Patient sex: M
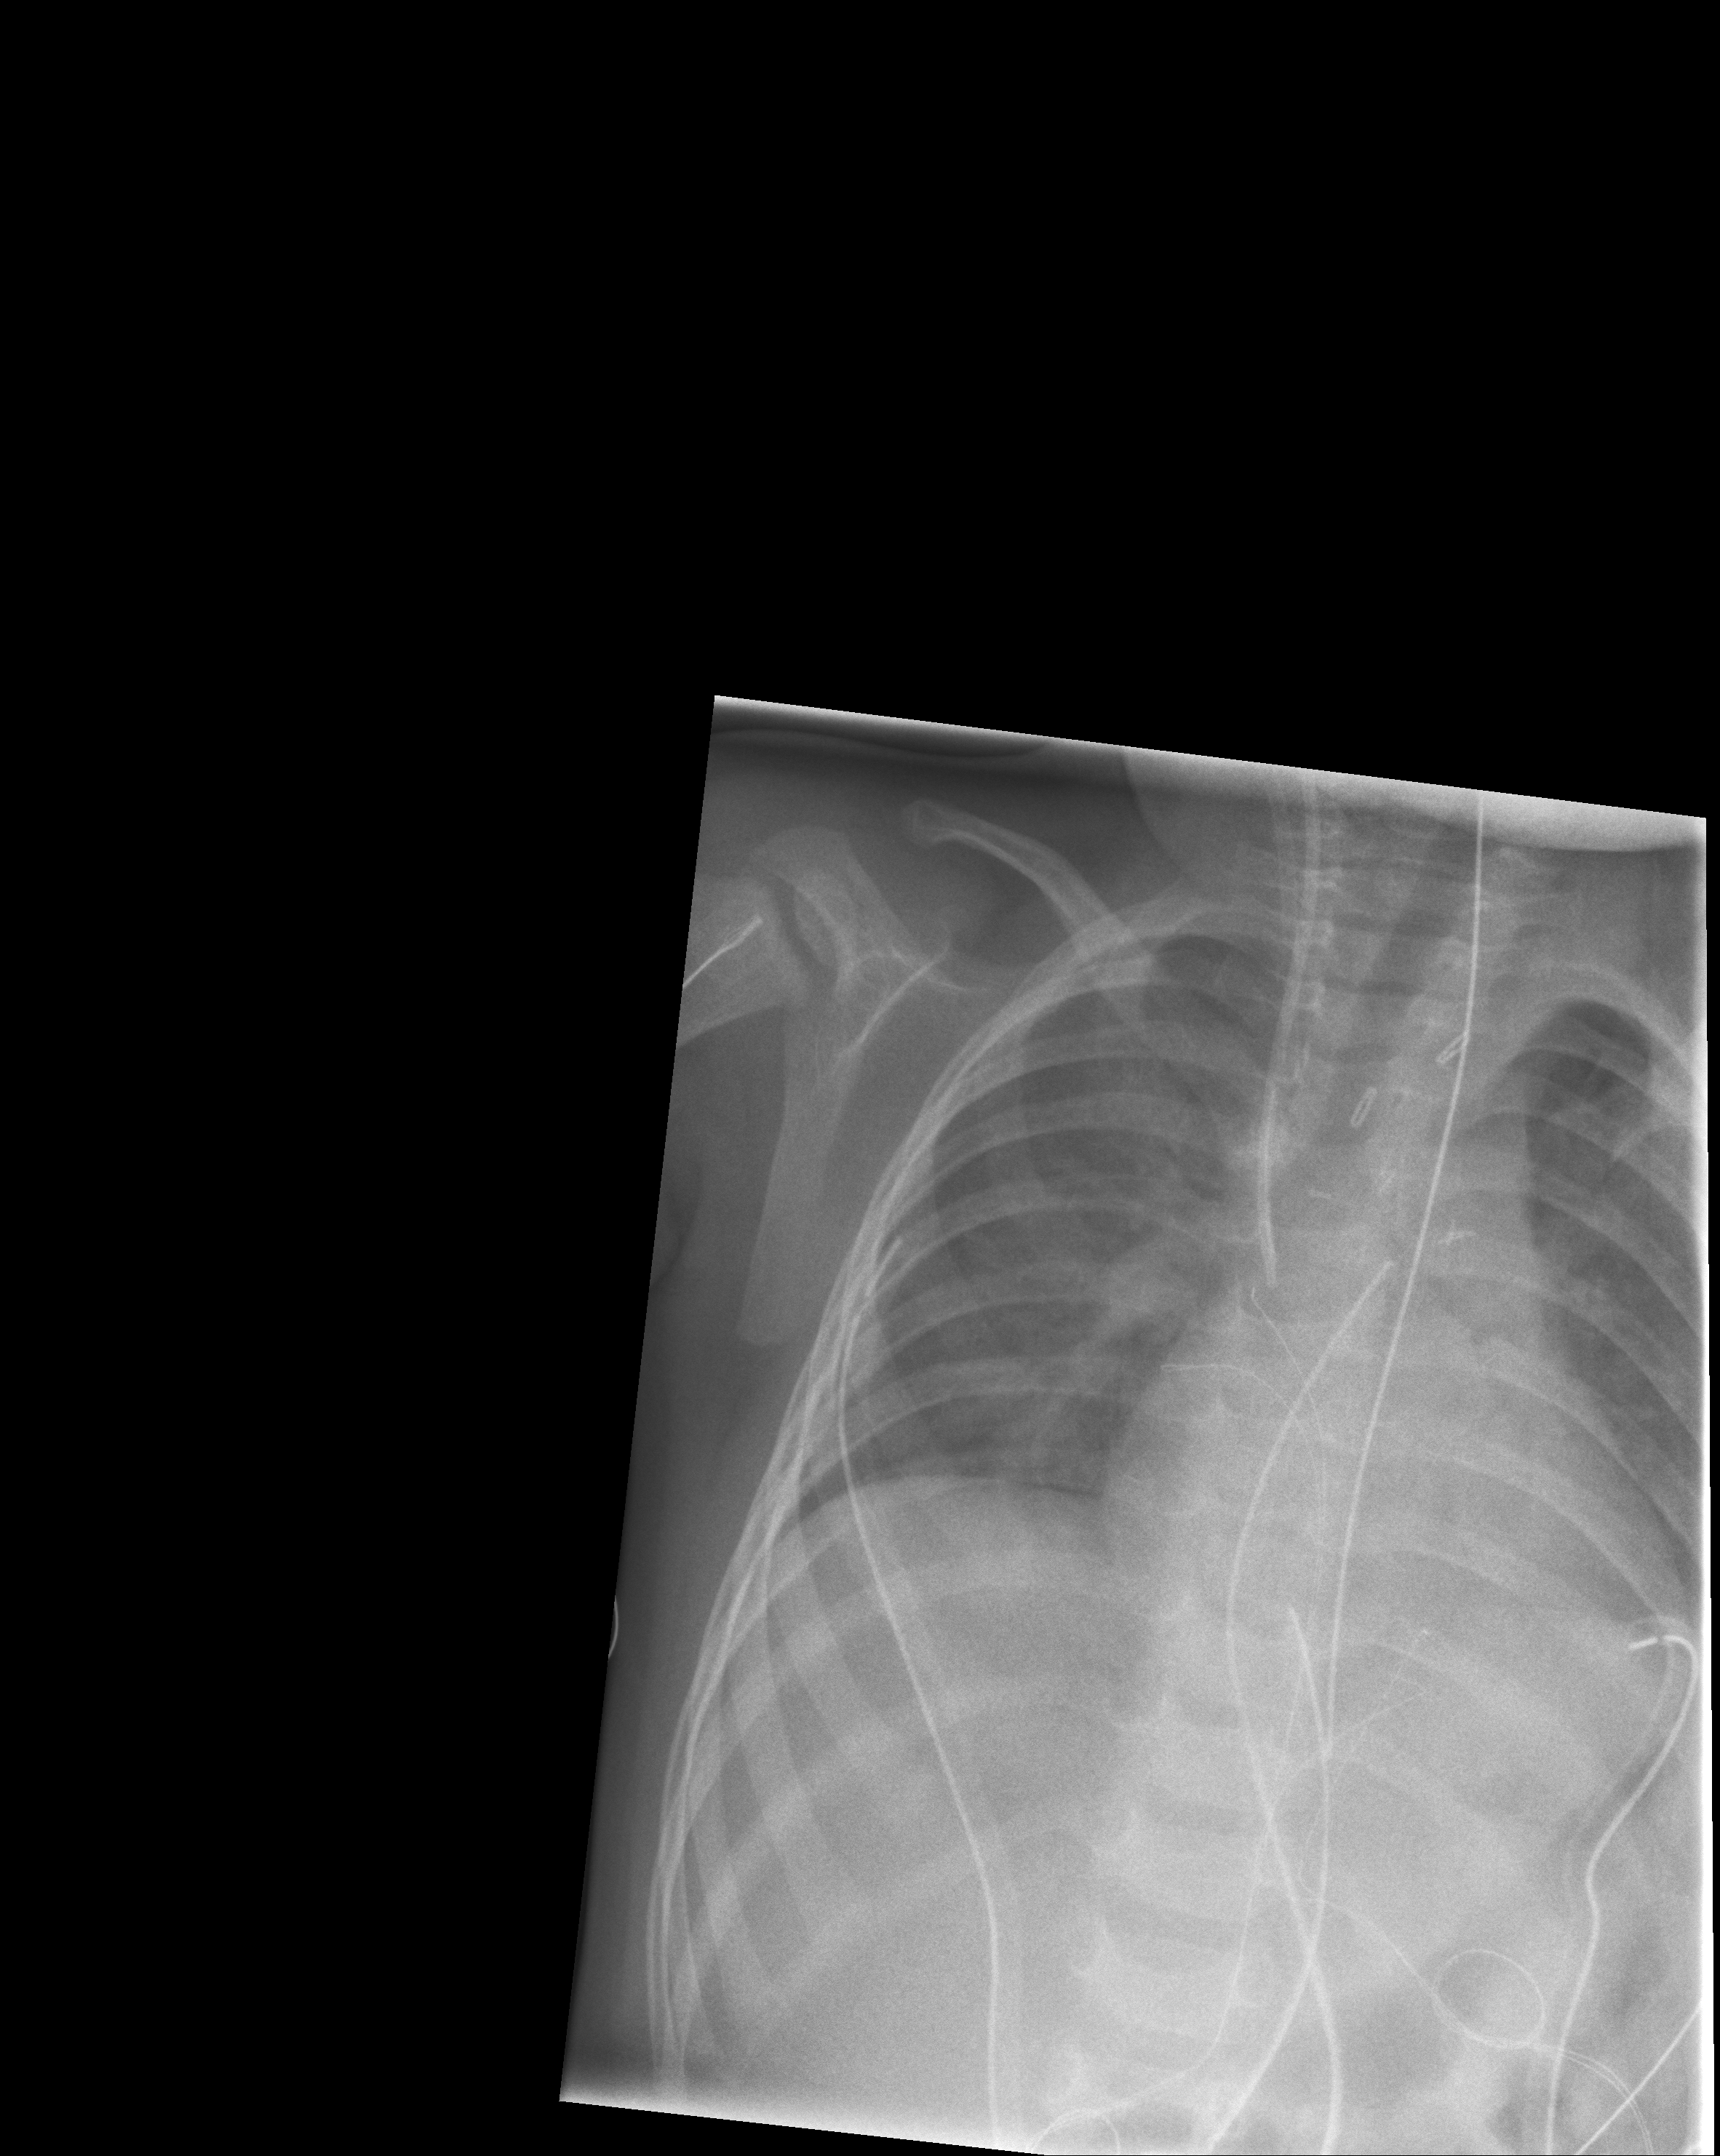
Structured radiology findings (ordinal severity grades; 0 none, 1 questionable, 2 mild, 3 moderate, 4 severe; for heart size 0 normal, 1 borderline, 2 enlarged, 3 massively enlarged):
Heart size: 0
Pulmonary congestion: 0
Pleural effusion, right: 0
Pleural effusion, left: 0
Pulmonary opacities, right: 0
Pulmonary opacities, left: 0
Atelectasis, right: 2
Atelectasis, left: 0